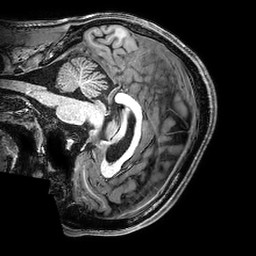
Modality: T1w
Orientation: sagittal
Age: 21
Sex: male
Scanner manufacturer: philips
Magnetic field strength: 3 T
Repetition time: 0.008413 s
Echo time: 0.00388 s